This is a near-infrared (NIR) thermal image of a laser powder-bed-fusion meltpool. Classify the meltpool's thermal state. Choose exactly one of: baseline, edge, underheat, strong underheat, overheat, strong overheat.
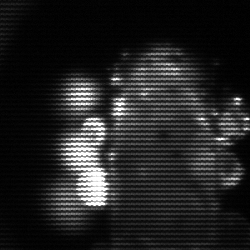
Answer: strong underheat